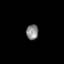
Tissue: lung
Cell type: Fibroblasts
Senescence score: 0.613
Nuclear area (px): 181
Mean DAPI intensity: 134.204